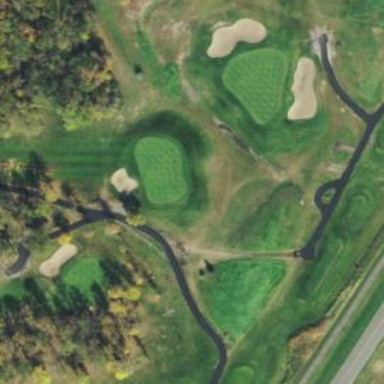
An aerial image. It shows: Golf hole.